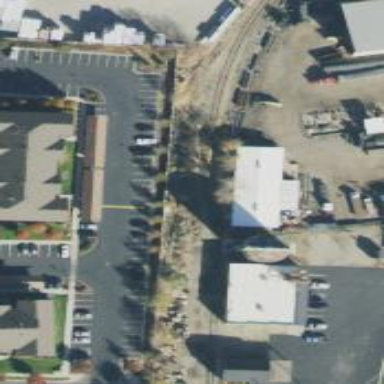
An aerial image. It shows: Rail spur service.